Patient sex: F
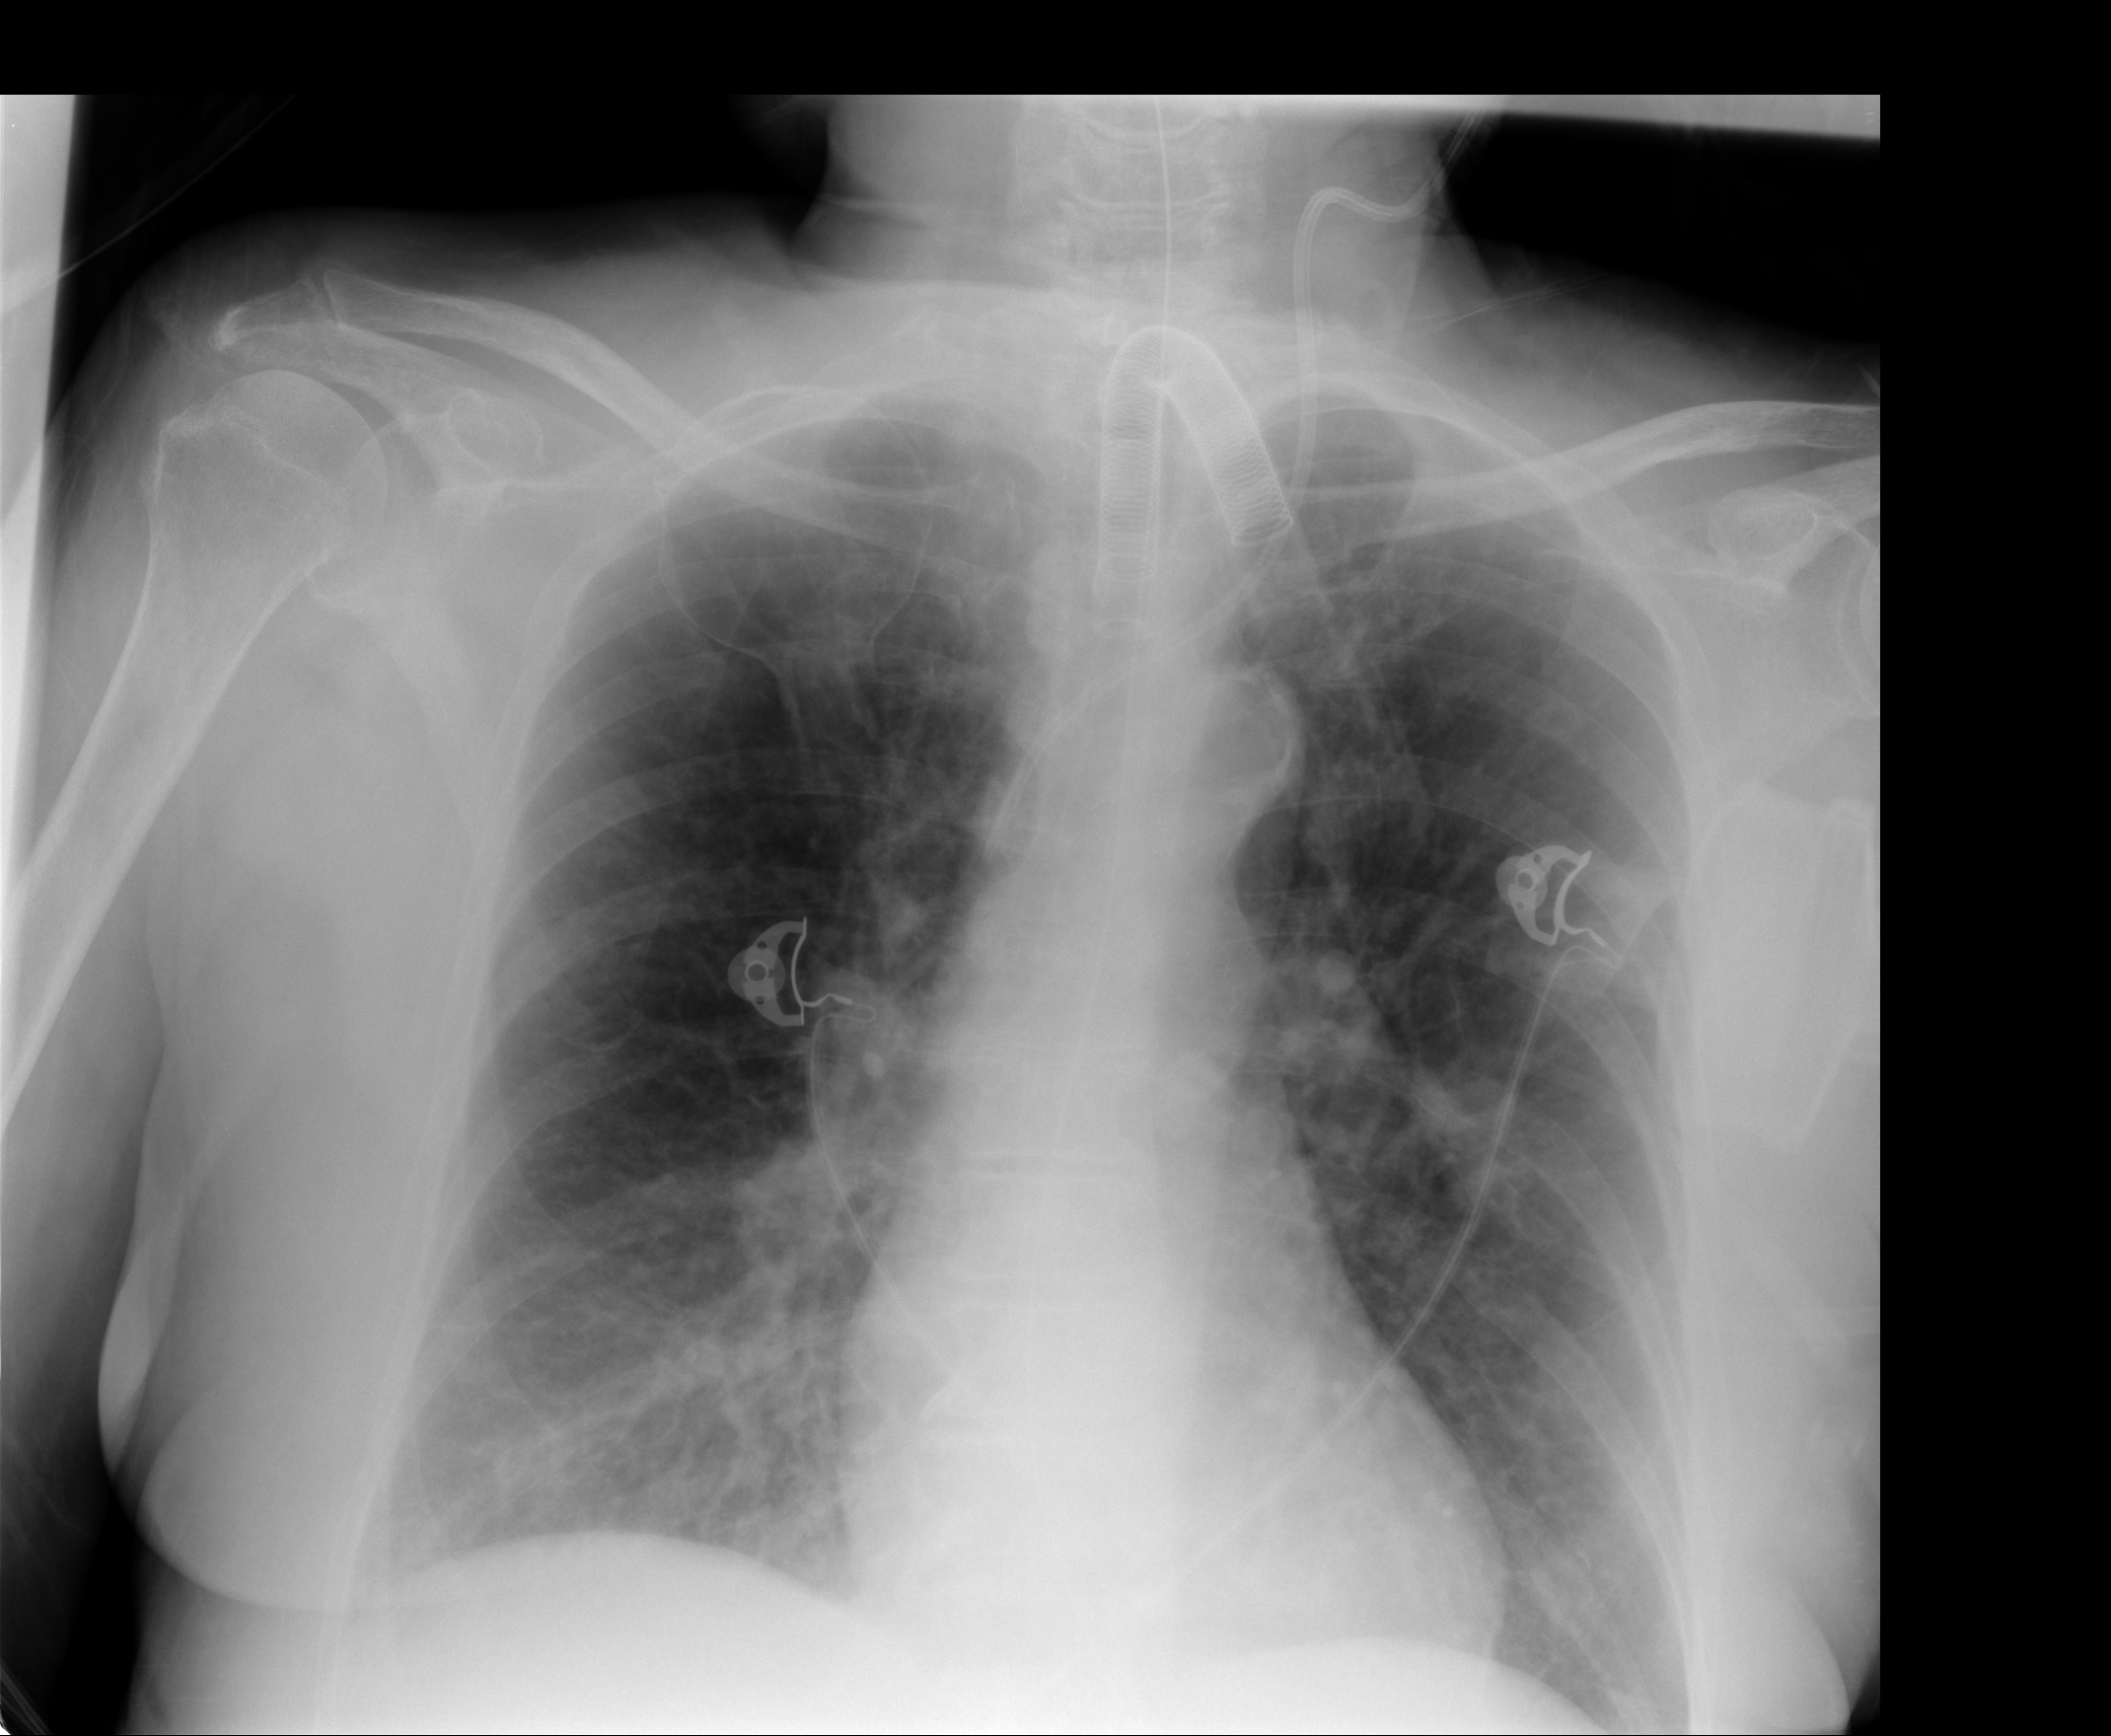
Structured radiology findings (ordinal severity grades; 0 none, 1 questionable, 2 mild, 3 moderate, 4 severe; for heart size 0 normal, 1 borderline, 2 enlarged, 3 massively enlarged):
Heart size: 0
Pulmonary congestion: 0
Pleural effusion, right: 2
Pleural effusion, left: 2
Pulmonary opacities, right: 2
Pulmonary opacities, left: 0
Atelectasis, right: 2
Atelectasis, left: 2